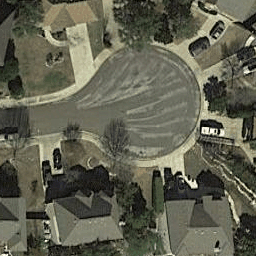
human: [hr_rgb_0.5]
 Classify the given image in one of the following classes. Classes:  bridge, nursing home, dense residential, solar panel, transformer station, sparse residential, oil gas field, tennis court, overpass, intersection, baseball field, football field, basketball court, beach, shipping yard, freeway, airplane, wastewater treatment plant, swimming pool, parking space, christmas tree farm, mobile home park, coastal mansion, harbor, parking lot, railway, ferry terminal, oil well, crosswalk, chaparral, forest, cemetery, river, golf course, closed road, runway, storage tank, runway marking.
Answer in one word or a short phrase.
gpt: closed road